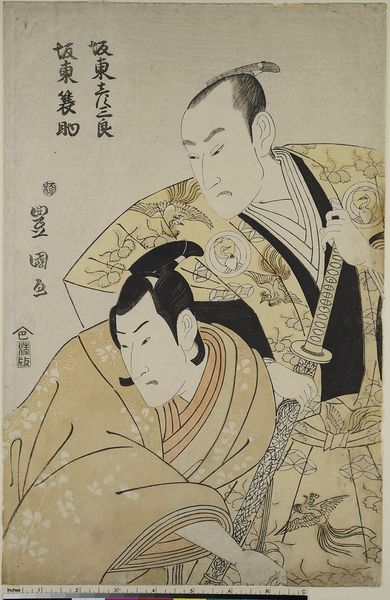
Titel: Die Schauspieler Bando Hikosaburo und Bando Minosuke
Künstler: Utagawa Toyokuni I
Standort: Hamburg
Institution: Museum für Kunst und Gewerbe Hamburg
Schlagwörter: männer, zeichnung, gürtel, böse, gewand, haare, holzschnitt, japan, schrift, grimmig, druckgraphik, druckgrafik, karrikatur, schwert, chinesisch, zeit, lineal, schauspieler, farbholzschnitt, schauspielerin, kimono, chinesen, asiaten, kabuki, traditionell, edo, reproduktionen, druckerzeugnisse, koraner